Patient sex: M
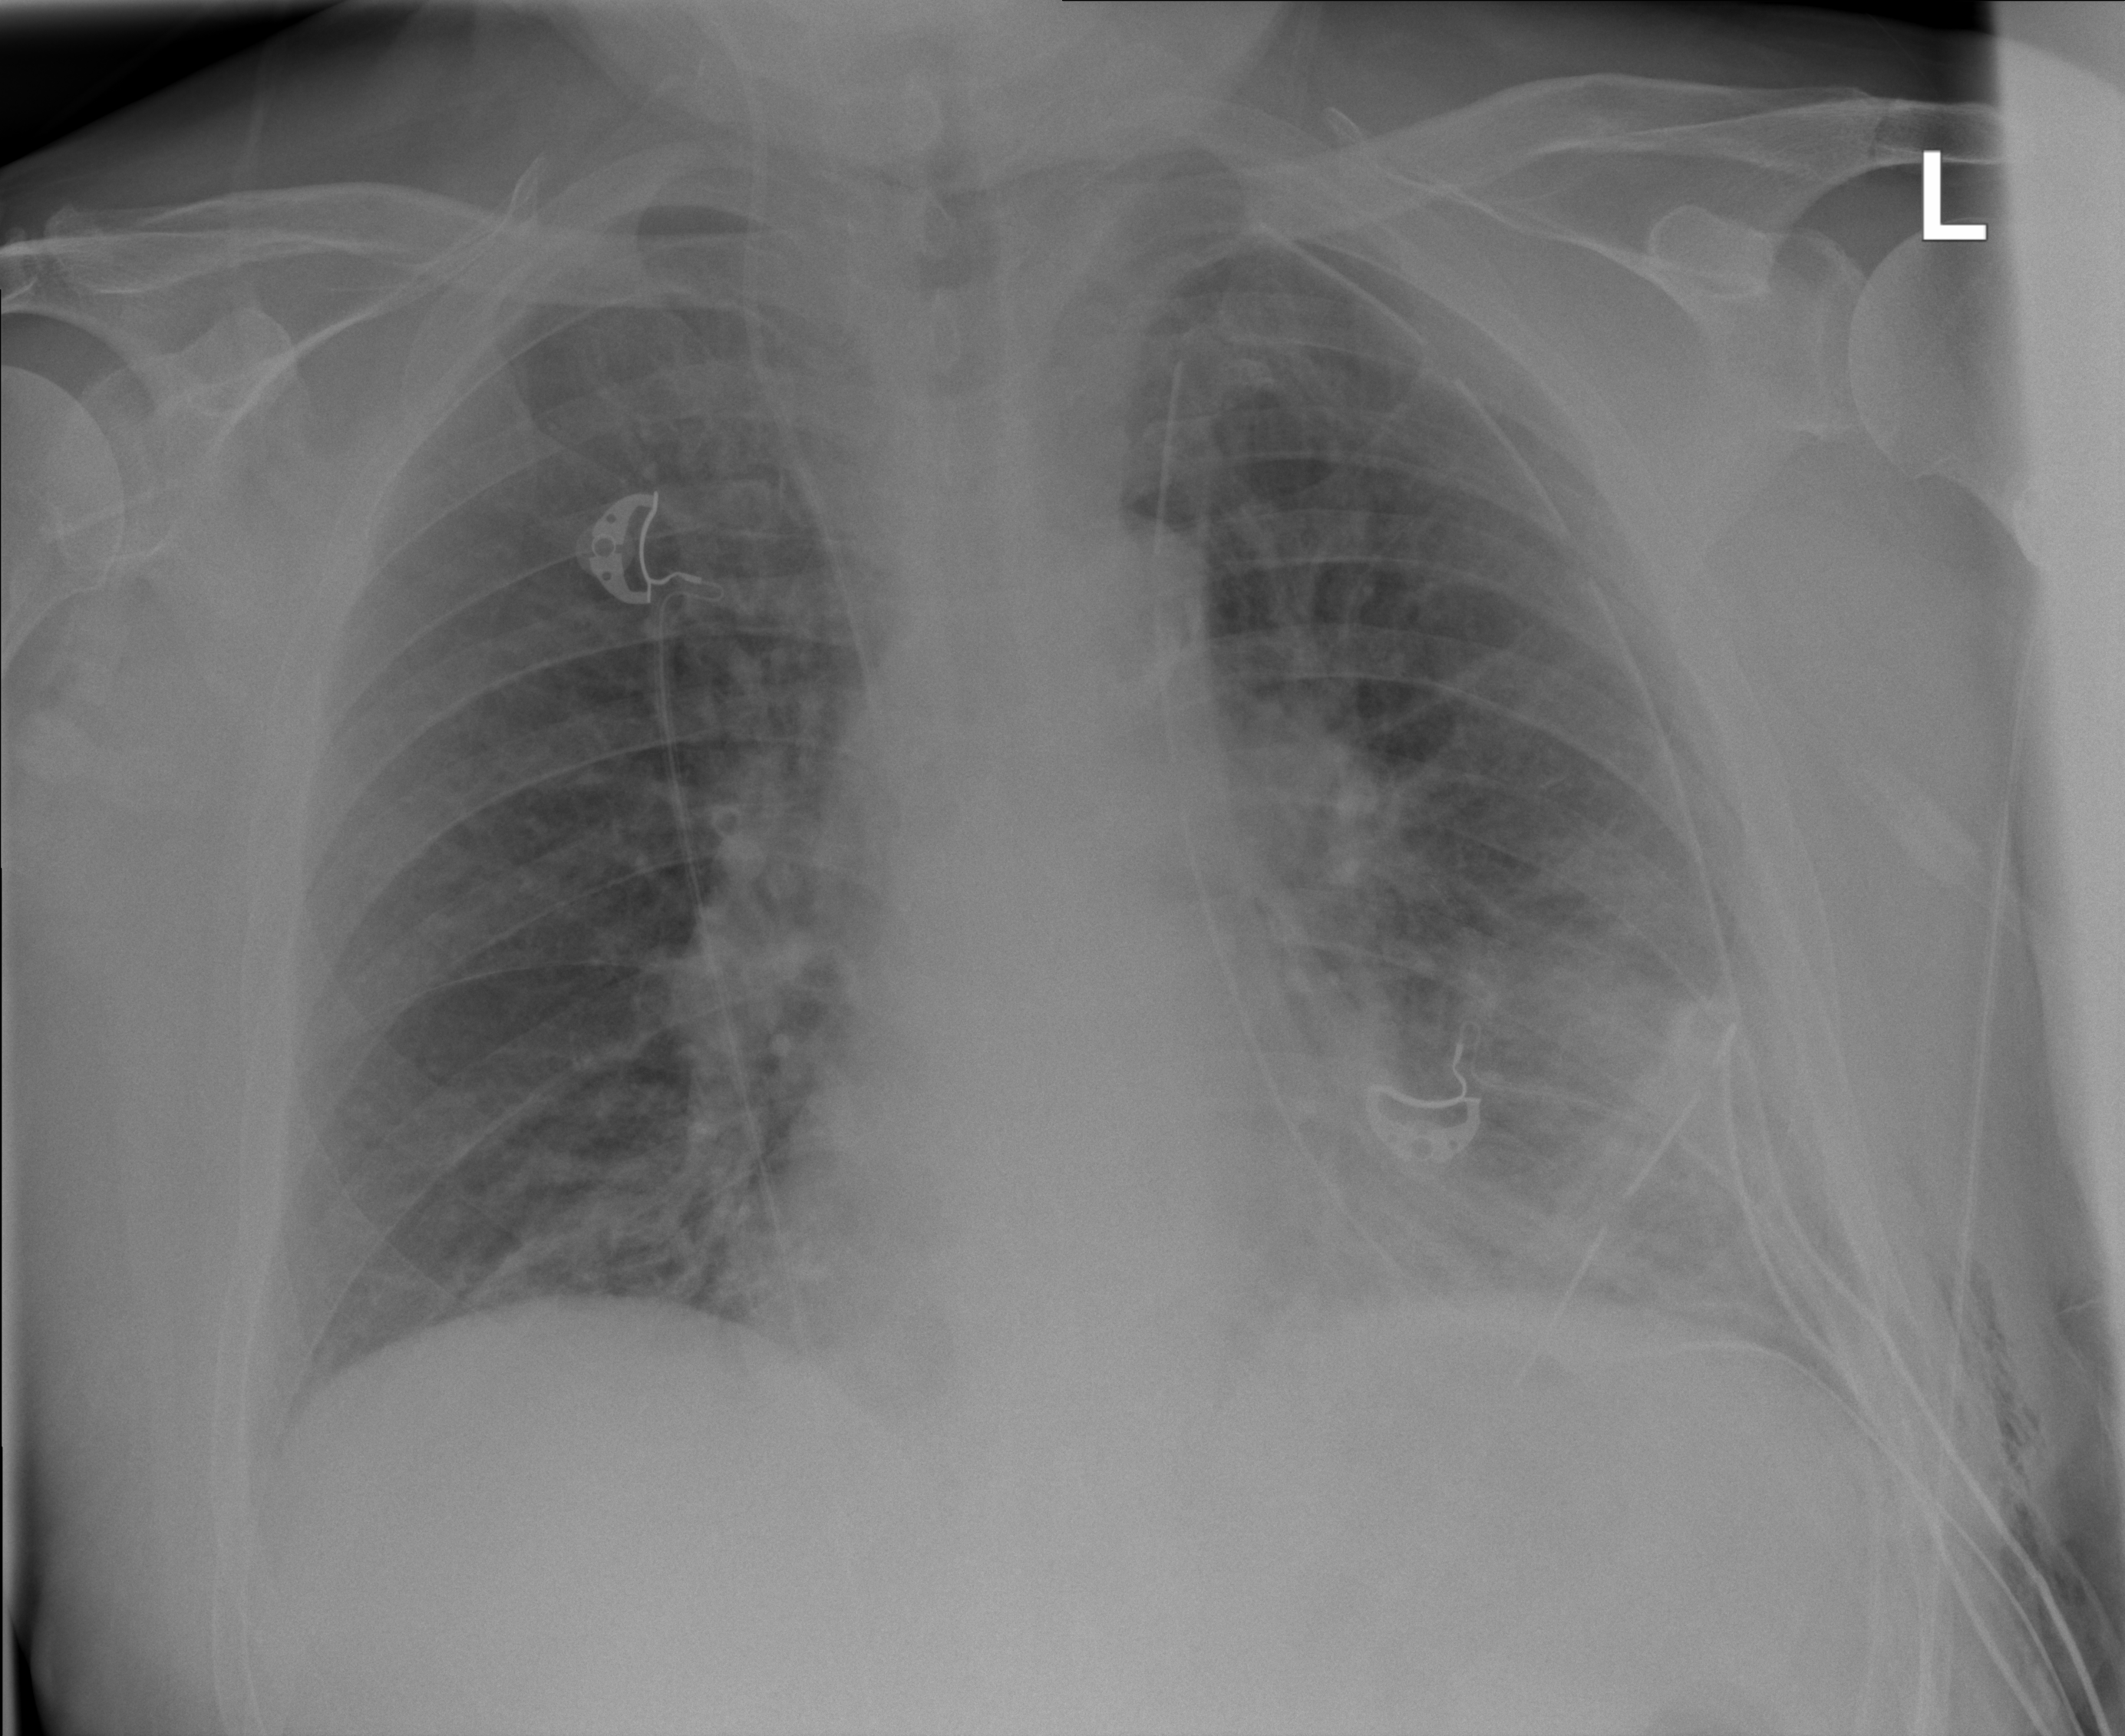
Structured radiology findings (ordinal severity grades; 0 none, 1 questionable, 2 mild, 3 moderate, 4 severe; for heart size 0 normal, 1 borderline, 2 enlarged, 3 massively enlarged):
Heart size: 0
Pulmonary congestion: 0
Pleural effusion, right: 0
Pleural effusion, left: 2
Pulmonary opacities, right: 0
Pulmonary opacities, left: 2
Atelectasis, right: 2
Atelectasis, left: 3